Question: I'm trying to create a custom 'NSTextFieldCell' for a 'NSTableView'. I want to do something like the email listing provided by Mail (example below).
I found some references <URL>, but I'm not able to evolve.
I think that it's not as simple as a multiline text. I think the cell should have predefined places, like the timestamp on the upper right corner, the attchment icon, etc... This "placeholders" should be always at the same place, regardless the text size. I'm thinking about embeeded objects.
Please, could you help me? An example or sample code is very welcome.
EDIT: I'm looking for a MAC OS X Lion (10.7.x) solution.

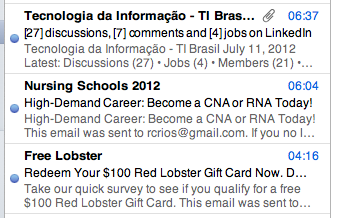
Answer: Based on Monolo comment, I googled view-based table view. I found <URL> and followed it and I succeeded.
I also found this <URL> regarding view-based programming guide. Very good too.